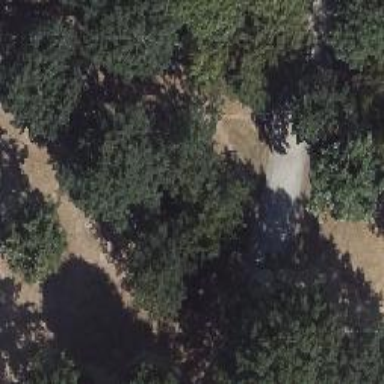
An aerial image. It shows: Park with broadleaved deciduous trees.